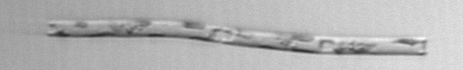
Label: Eucampia_morphytype1